Field crop: tomato
Growth stage: 1
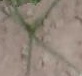
Species: cyperus